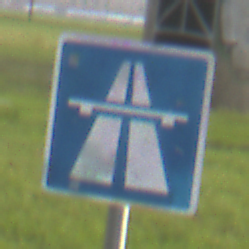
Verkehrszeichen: Autobahn
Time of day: SunriseSunset
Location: Outdoor (Suburban)
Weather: PartlyCloudy
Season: NotSpecified
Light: Natural